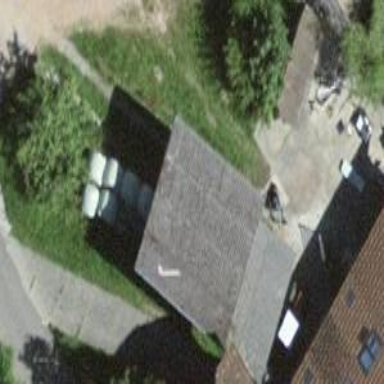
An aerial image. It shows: Garage building.